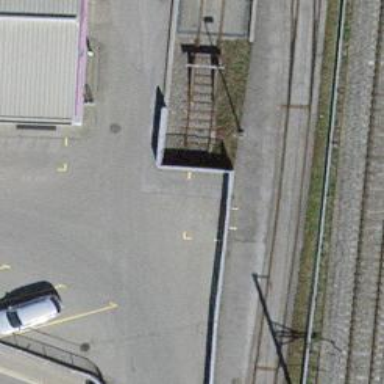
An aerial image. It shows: Railway buffer stop.